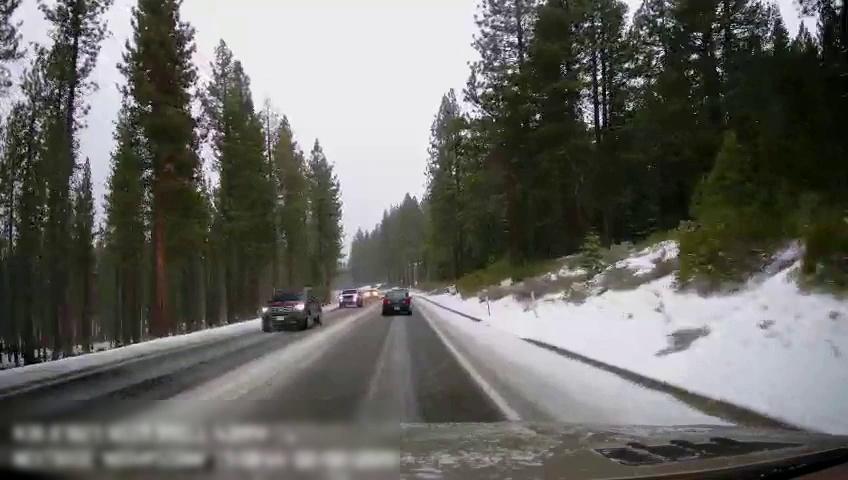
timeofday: Day
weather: Snowy
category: Drivable Space
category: Vehicles | SUV
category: Vehicles | Truck
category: Vehicles | SUV
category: Vehicles | Car
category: Vehicles | Car
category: Lanes | Current Lane